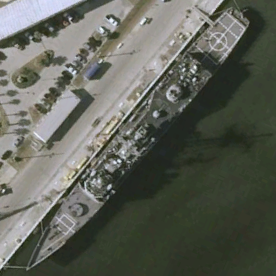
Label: cruiser